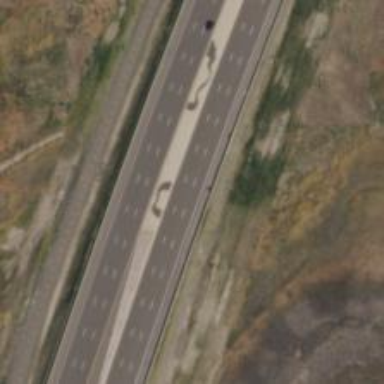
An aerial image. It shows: This image shows trunk highway that functions as expressway.